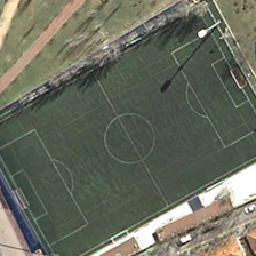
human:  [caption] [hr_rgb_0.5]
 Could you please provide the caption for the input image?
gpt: There was a streetlight on a dark green soccer field

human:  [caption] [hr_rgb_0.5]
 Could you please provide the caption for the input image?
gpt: There was a street lamp on the dark green football field.

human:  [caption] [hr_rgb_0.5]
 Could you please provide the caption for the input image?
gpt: There was a street lamp over the dark green soccer field

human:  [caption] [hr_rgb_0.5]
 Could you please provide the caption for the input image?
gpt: Streetlights on the green football field

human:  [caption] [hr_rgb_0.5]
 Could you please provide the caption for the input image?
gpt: There is a street lamp on the dark green football field